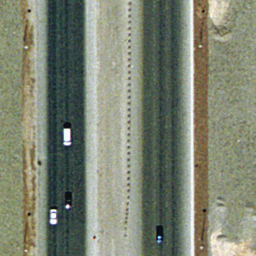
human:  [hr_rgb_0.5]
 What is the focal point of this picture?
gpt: freeway